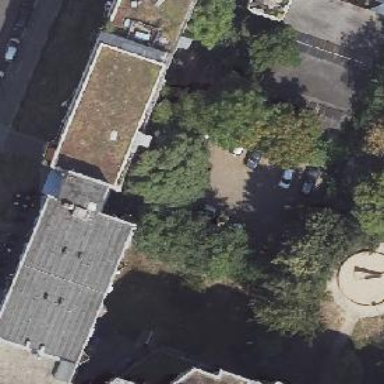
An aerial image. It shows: Part of building is shown in the image.